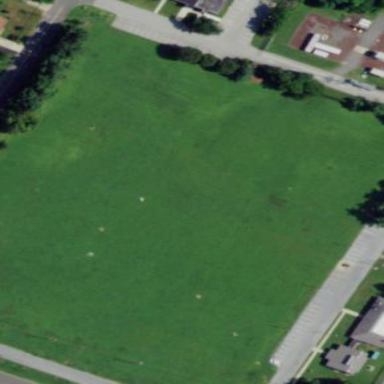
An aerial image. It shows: Recreation ground.